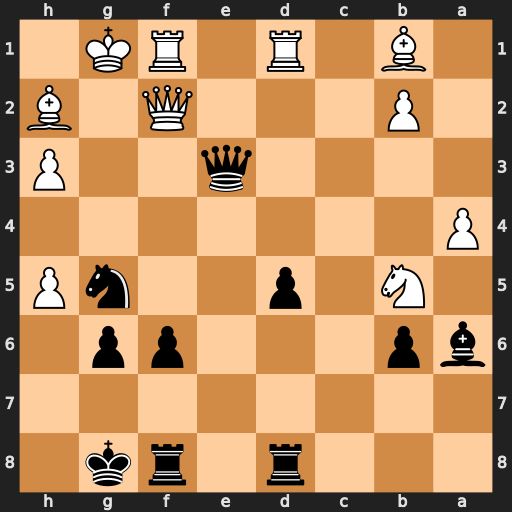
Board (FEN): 3r1rk1/8/bp3pp1/1N1p2nP/P7/4q2P/1P3Q1B/1B1R1RK1
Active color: b
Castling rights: -
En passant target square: -
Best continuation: Nxh3+ Kg2 Nxf2